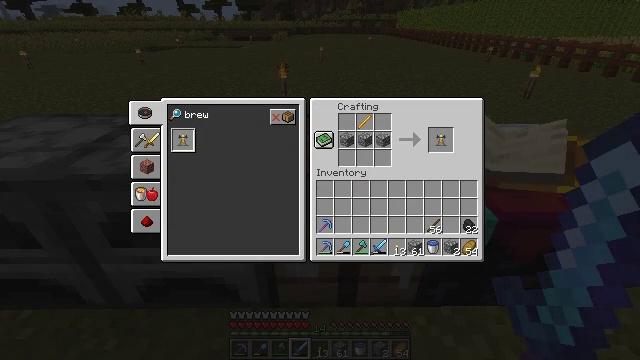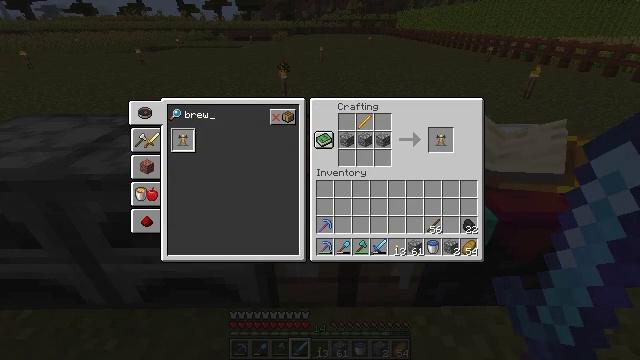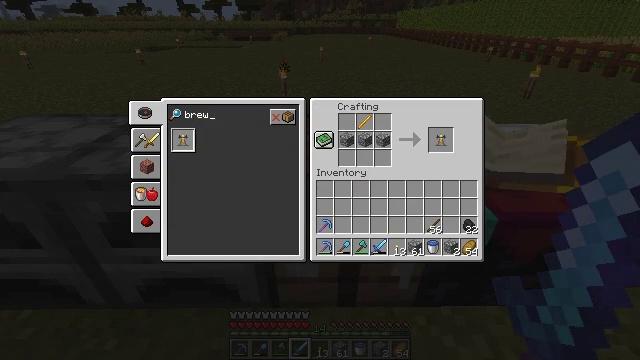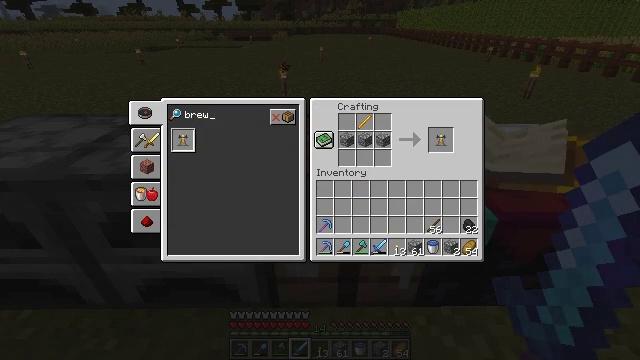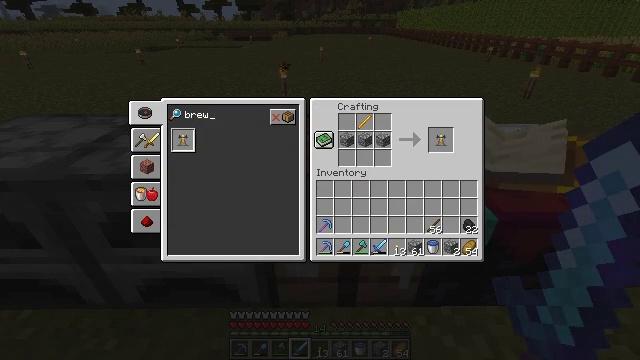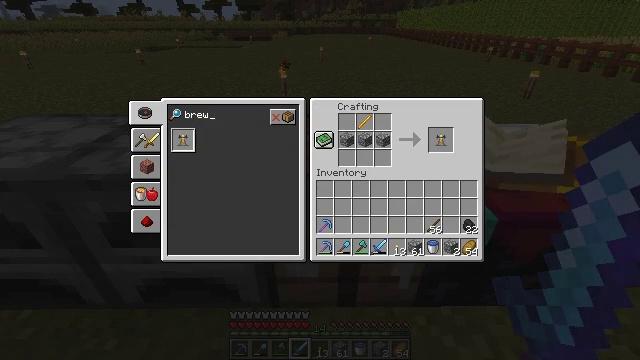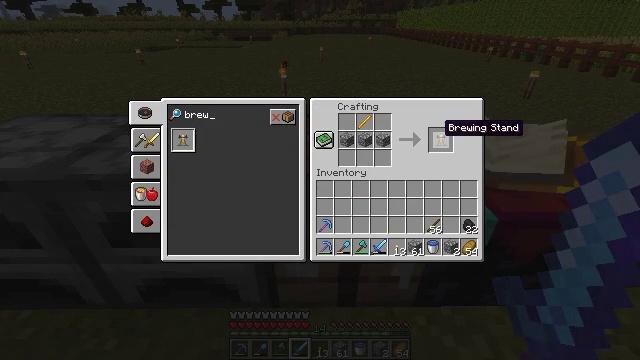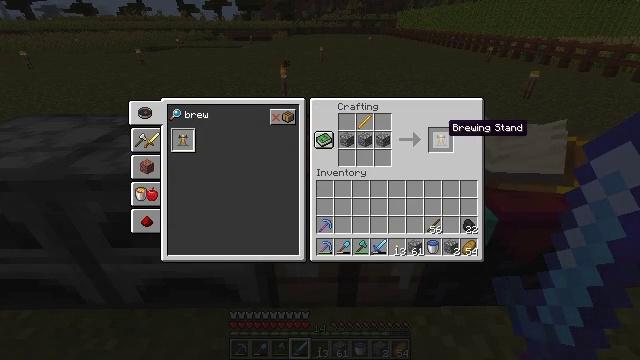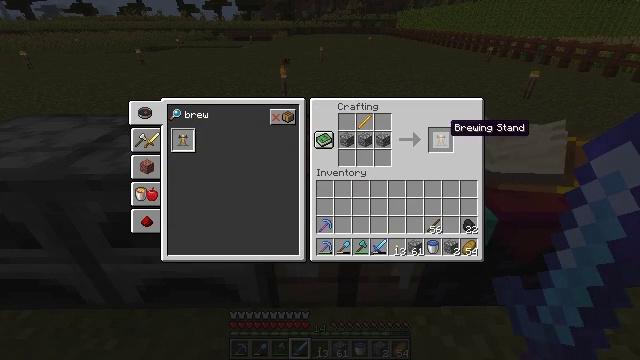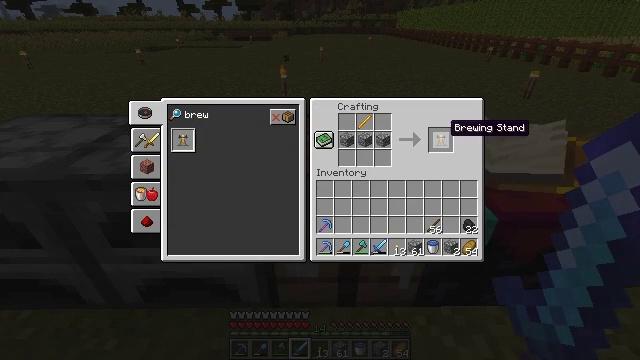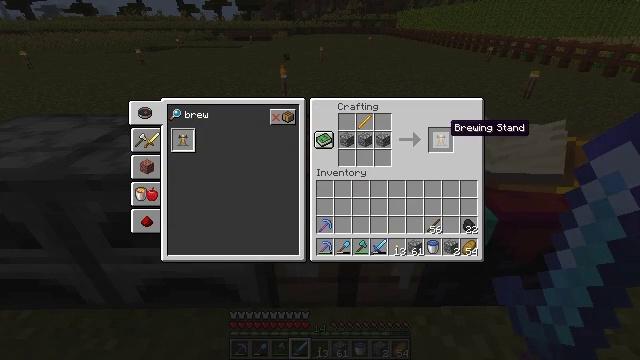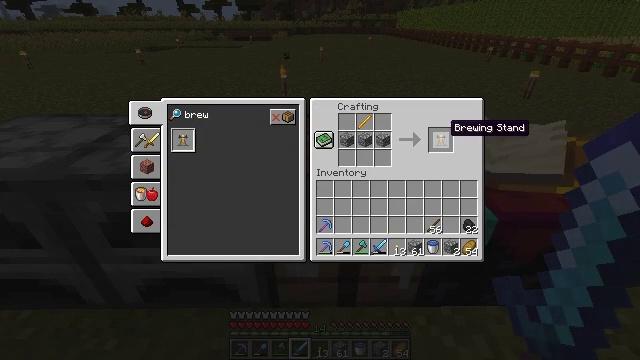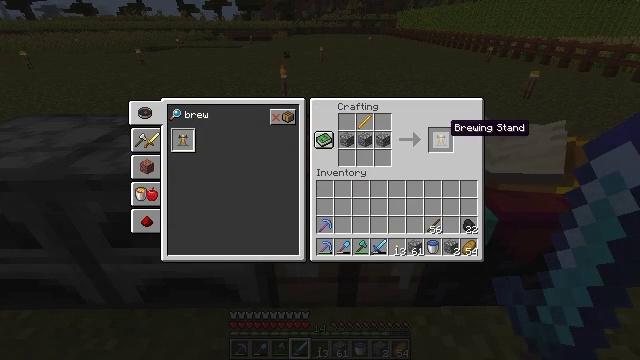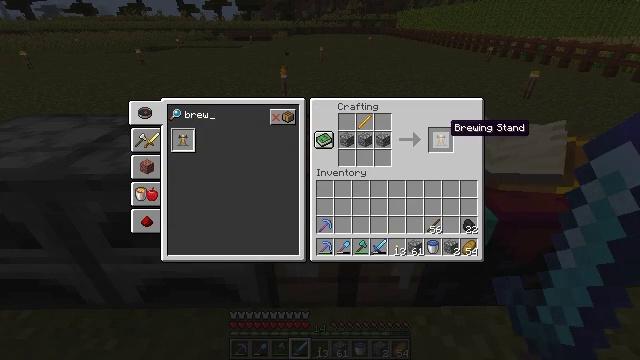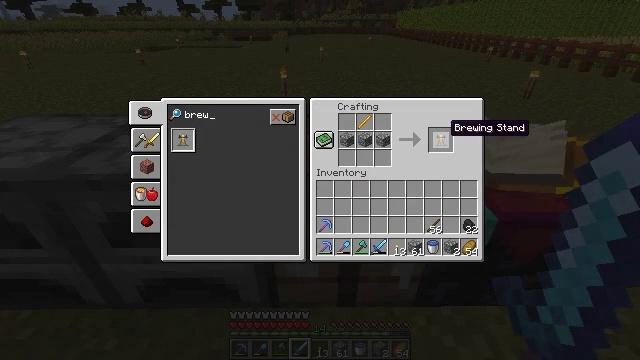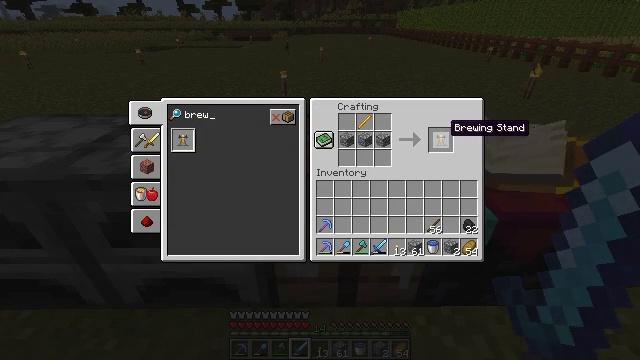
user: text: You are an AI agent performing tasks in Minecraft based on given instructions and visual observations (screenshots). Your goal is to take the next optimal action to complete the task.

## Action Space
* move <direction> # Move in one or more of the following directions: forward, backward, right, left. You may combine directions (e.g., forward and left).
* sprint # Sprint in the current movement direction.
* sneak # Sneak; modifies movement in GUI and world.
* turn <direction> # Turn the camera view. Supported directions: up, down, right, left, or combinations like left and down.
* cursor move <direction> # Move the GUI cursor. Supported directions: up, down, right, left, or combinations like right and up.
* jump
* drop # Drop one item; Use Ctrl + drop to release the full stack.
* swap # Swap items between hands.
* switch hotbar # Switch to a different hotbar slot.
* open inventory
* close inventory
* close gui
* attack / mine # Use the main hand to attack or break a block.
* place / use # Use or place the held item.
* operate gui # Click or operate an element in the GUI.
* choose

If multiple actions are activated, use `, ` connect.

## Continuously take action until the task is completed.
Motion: motion action
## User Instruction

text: Use the crafting table to craft a brewing stand.
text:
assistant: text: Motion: no_op
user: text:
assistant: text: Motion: no_op
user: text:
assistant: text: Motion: no_op
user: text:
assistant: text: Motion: no_op
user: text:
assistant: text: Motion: cursor move right
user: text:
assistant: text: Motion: cursor move right
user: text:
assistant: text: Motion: no_op
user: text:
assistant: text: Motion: no_op
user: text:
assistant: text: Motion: no_op
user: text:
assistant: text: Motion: no_op
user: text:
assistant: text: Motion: no_op
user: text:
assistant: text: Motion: no_op
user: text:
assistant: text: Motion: no_op
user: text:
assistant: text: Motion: no_op
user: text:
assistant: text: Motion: no_op
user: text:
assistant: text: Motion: no_op
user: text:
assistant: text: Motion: no_op
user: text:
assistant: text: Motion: operate gui
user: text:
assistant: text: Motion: operate gui
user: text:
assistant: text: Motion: operate gui
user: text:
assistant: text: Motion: no_op
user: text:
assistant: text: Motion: no_op
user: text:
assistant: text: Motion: no_op